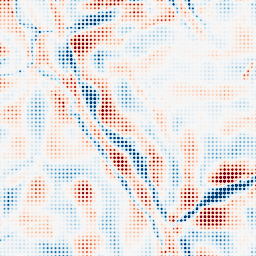
Category: wavelet
Decomposition family: wavelet_biorthogonal
Decomposition parameters: wavelet: bior4.4
level: 5
Upsampling method: sinc_hamming
Upsampling parameters: scale: 8
kernel_size: 4
Upsampling scale: 8